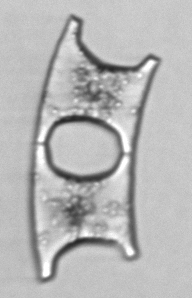
Label: Eucampia